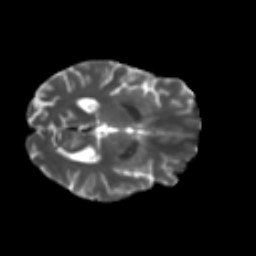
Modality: T2w
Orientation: axial
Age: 65
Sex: female
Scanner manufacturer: ge
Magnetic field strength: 3 T
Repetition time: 7.8 s
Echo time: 0.0606 s